Question: I need some feedback for a project I'm working on. Essentially I need to be able to track rectangular shapes from a video stream coming from a camera. I am using the OpenCV library for C++ to do so.
First of all I applied a colour detection (I need to track only 1 colour at a time). After that I applied the Canny edge detection in order to get the contours of the filtered image. At this point I should be able to determine whether there is a rectangle or not, it's position in the (x,y) plane (knowing the position of it's center or vertices won't be such a huge difference after all) and it's orientation with respect to such a plane.
All of this should be done in "real-time" in the sense that since the signal is coming from a camera I need to be able to track these feature of the shape shown in the stream.
This is a picture of the thresholded version of the input after the colour selection (left) and its contours, detected via Canny edge detection algorithm

This is the code in case anybody needs it:
'''
#include <sstream>
#include <string>
#include <iostream>
#include <opencv/highgui.h>
#include <opencv/cv.h>
#define HIGH_CANNY_THRESH 255
#define CANNY_KERNEL_SIZE 3
#define FRAME_WIDTH 640
#define FRAME_HEIGHT 480
#define DISPLAY_IMAGES true
using namespace std;
using namespace cv;
void createTrackbarsForHSVSel();
void morphOps(Mat &thresh);
int LOW_H = 0;
int HIGH_H = 255;
int LOW_S = 0;
int HIGH_S = 255;
int LOW_V = 0;
int HIGH_V = 255;
int LOW_THRESHOLD = 0;
int HIGH_THRESHOLD = 100;
int CORNER_THRESH = 200;
int MAX_CORNER_THRESH = 255;
int main(int argc, char* argv[])
{
Mat src, hsvSpace, threshold, edges;
vector<vector<Point> > contours; // Vectors for the contours storage
vector<Vec4i> hierarchy;
createTrackbarsForHSVSel(); // create trackbars for the HSV palette
createTrackbar("Min Threshold", "Trackbars", &LOW_THRESHOLD , HIGH_THRESHOLD);
createTrackbar("Max Threshold", "Trackbars", &HIGH_THRESHOLD, HIGH_THRESHOLD);
VideoCapture capture;
capture.open(0);
printf("Starting to capture from camera0:
isOpened = %d
", capture.isOpened());
capture.set(CV_CAP_PROP_FRAME_WIDTH,FRAME_WIDTH);
capture.set(CV_CAP_PROP_FRAME_HEIGHT,FRAME_HEIGHT);
while(1) // loop exectues as long as the user doesn't press ESC, q or Q
{
capture.read(src); // read from camera
cvtColor(src, hsvSpace, CV_BGR2HSV); // RGB to HSV color space transformation
// create a binary such that 1s are between Scalar(min_, min_, min_) and Scalar(max_, max_, max_)
inRange(hsvSpace, Scalar(LOW_H, LOW_S, LOW_V), Scalar(HIGH_H, HIGH_S, HIGH_V), threshold);
morphOps(threshold); // morphological operations: they allow to close the 'hole' and delete the 'dots'
// threshold now contains the binary that only displays one colour (if the trackbars are set correctly)
// Apply Gaussian blurring and Canny edge algorithm for the edge detection
GaussianBlur(threshold, threshold, Size(3,3), 0, 0); // Kernel = 3x3, Sigmas are calculated automatically (see 'getGaussianKernel()')
Canny(threshold, edges, LOW_THRESHOLD, HIGH_THRESHOLD);
/*
Algorithm that approximates the edges of the figure to a rectangle.
After that it needs to be able to calculate the rectangle position and orientation
(will something like RotatedRect be useful?)
*/
#if DISPLAY_IMAGES == true
// Show images
imshow("Camera feed", src);
imshow("Thresholded", threshold);
imshow("Edges", edges);
#endif
if((char)waitKey(30) == 'q')
break;
}
return 0;
}
void createTrackbarsForHSVSel()
{
namedWindow("Trackbars", CV_WINDOW_AUTOSIZE);
createTrackbar("Low hue", "Trackbars", &LOW_H , HIGH_H );
createTrackbar("High hue", "Trackbars", &HIGH_H, HIGH_H );
createTrackbar("Low sat", "Trackbars", &LOW_S , HIGH_S );
createTrackbar("High sat", "Trackbars", &HIGH_S, HIGH_S );
createTrackbar("Low val", "Trackbars", &LOW_V , HIGH_V );
createTrackbar("High val", "Trackbars", &HIGH_V, HIGH_V );
return;
}
void morphOps(Mat &thresh)
{
// create structuring element that will be used to "dilate" and "erode" image.
// the element chosen here is a 3px by 3px rectangle.
// As a rule of thumb you want to dilate with larger element to make sure the object is nicely visible
erode (thresh,thresh,getStructuringElement( MORPH_RECT, Size(3,3)));
dilate(thresh,thresh,getStructuringElement( MORPH_RECT, Size(3,3)));
dilate(thresh,thresh,getStructuringElement( MORPH_RECT, Size(3,3)));
erode (thresh,thresh,getStructuringElement( MORPH_RECT, Size(3,3)));
return ;
}
'''
Thanks for the help!
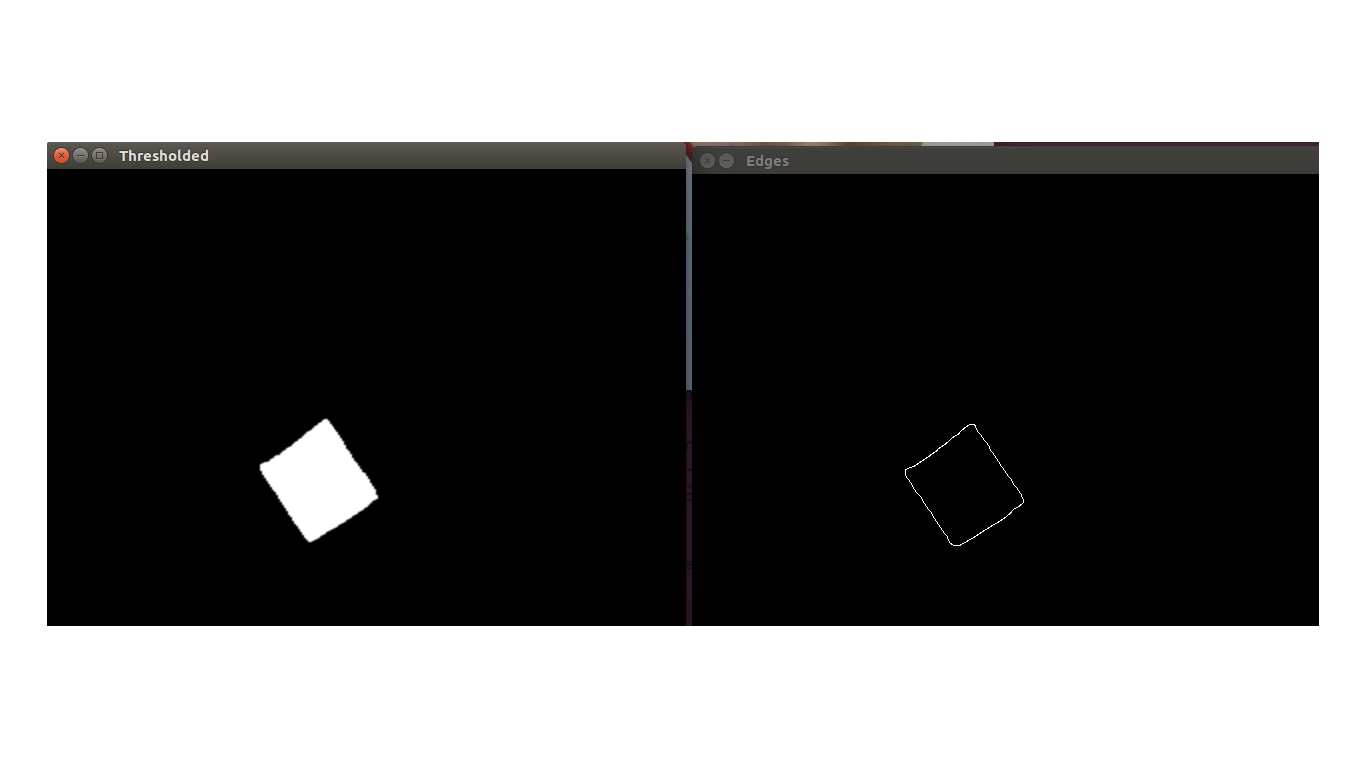
Answer: If the rectangle is as well defined after thresholding as you've shown on the sample then this is a pretty basic task.
1. Use findContours() to get the rectangle as a set of points.
2. Use minAreaRect() to draw the rectangle around contours (make sure the orientation stays the same.
3. Make sure to find only rectangles in case there's some noise in the future.
4. MinAreaRect already consists of all the information you need: (x,y), (width, height), theta. Remember to check out this before you go mad with the angle being weird.
Should work in real-time no problem. If you code something ineffectively and it doesn't, just do the processing every 2 or 3 frames.